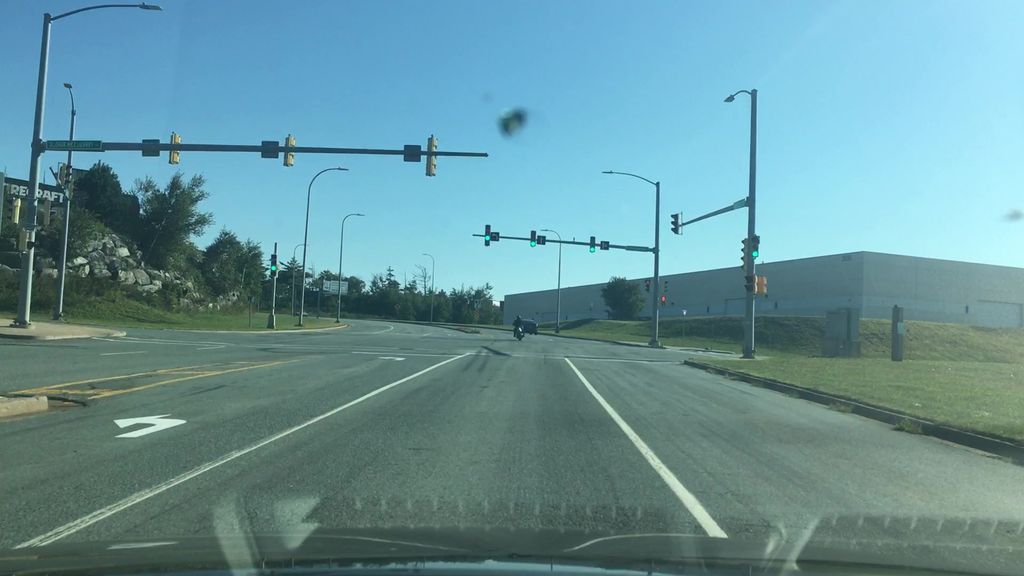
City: halifax